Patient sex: F
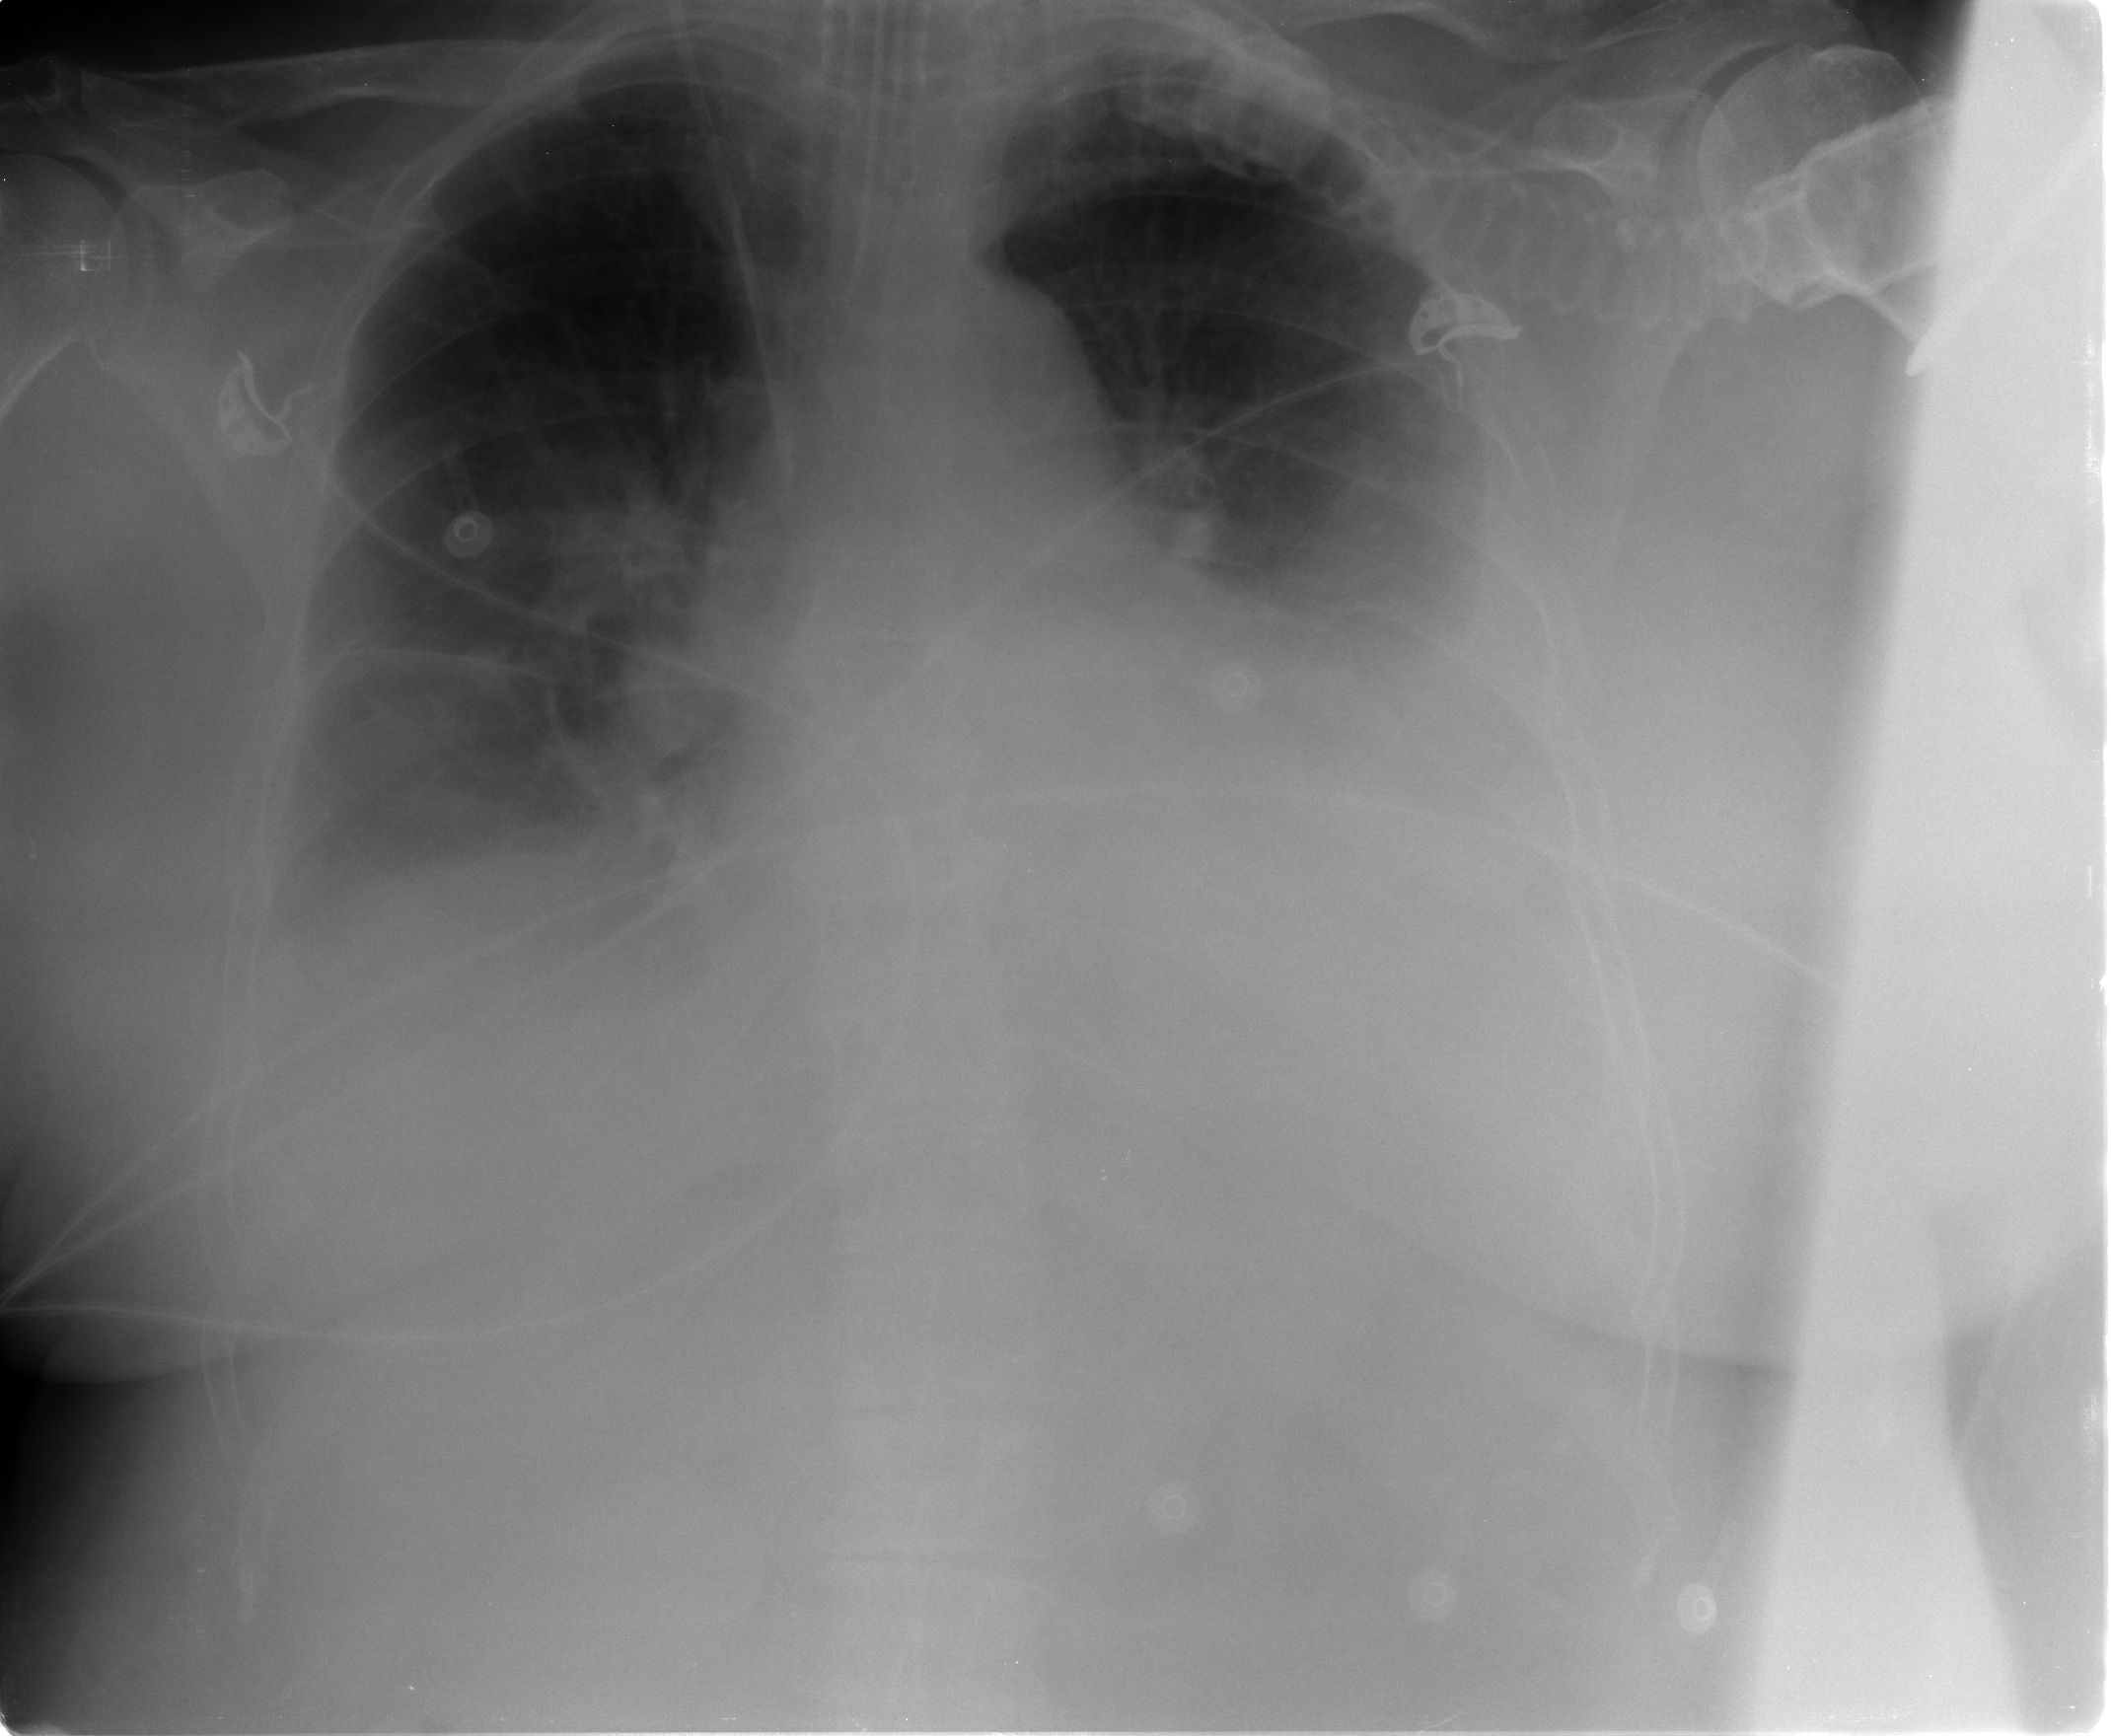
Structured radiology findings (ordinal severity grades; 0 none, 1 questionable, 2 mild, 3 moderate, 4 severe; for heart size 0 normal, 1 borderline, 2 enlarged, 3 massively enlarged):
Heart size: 2
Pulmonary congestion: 2
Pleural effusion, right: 2
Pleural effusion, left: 3
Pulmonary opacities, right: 0
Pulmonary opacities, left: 0
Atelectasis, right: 2
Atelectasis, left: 3